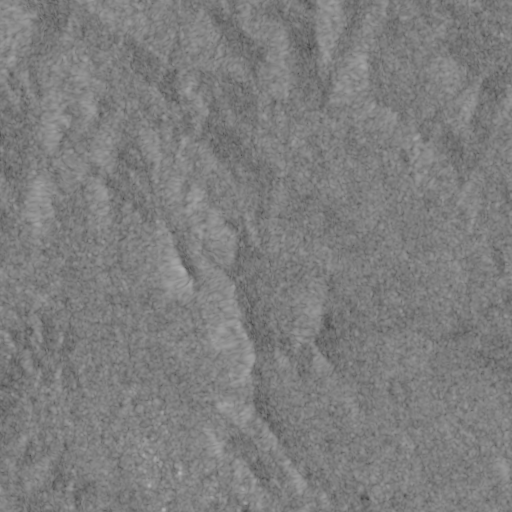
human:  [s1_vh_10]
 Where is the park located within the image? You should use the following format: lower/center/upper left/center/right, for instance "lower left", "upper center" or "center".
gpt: The park is located in the lower left of the image.
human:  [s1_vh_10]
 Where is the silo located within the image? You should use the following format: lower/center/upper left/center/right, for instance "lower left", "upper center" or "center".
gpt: The silo is located in the lower left of the image.
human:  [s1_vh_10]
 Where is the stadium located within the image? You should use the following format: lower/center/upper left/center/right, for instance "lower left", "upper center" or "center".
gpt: The stadium is located in the lower center of the image.
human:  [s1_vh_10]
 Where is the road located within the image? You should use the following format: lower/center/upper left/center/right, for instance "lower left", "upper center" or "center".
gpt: There is no road in the image.

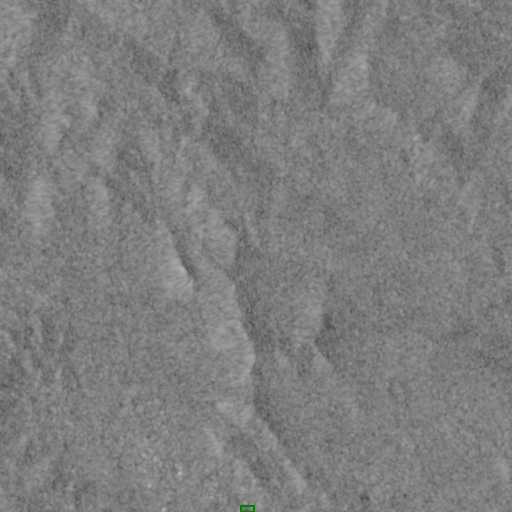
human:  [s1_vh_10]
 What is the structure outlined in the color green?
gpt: The structure outlined in green is a stadium.
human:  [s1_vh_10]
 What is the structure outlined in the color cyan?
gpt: There is no cyan outline.